Interaction volume radius: 5 \u00c5
Interaction volume height: 25 \u00c5
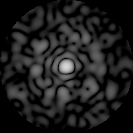
Disorder parameter: 0.7826